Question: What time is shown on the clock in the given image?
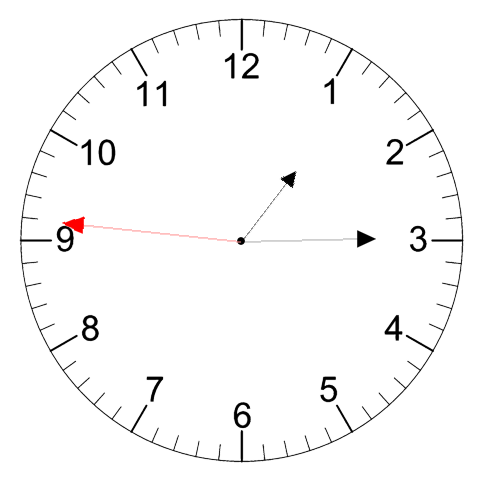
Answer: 01:14:46